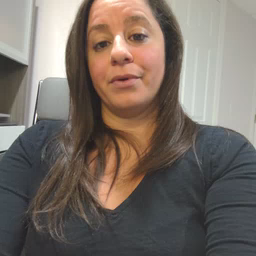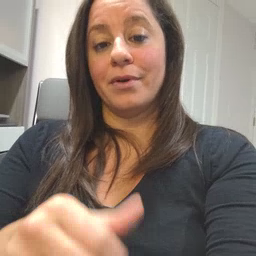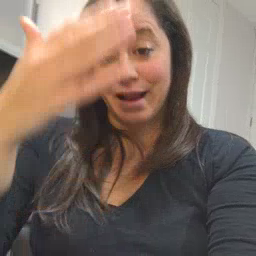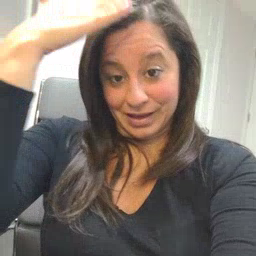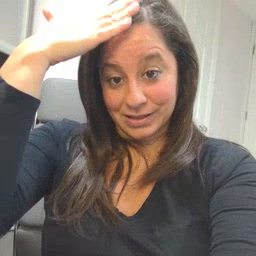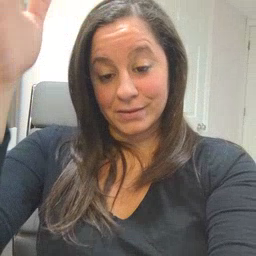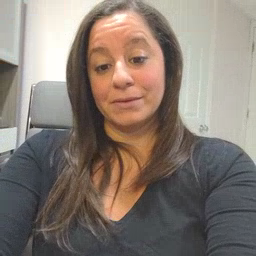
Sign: hat